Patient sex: M
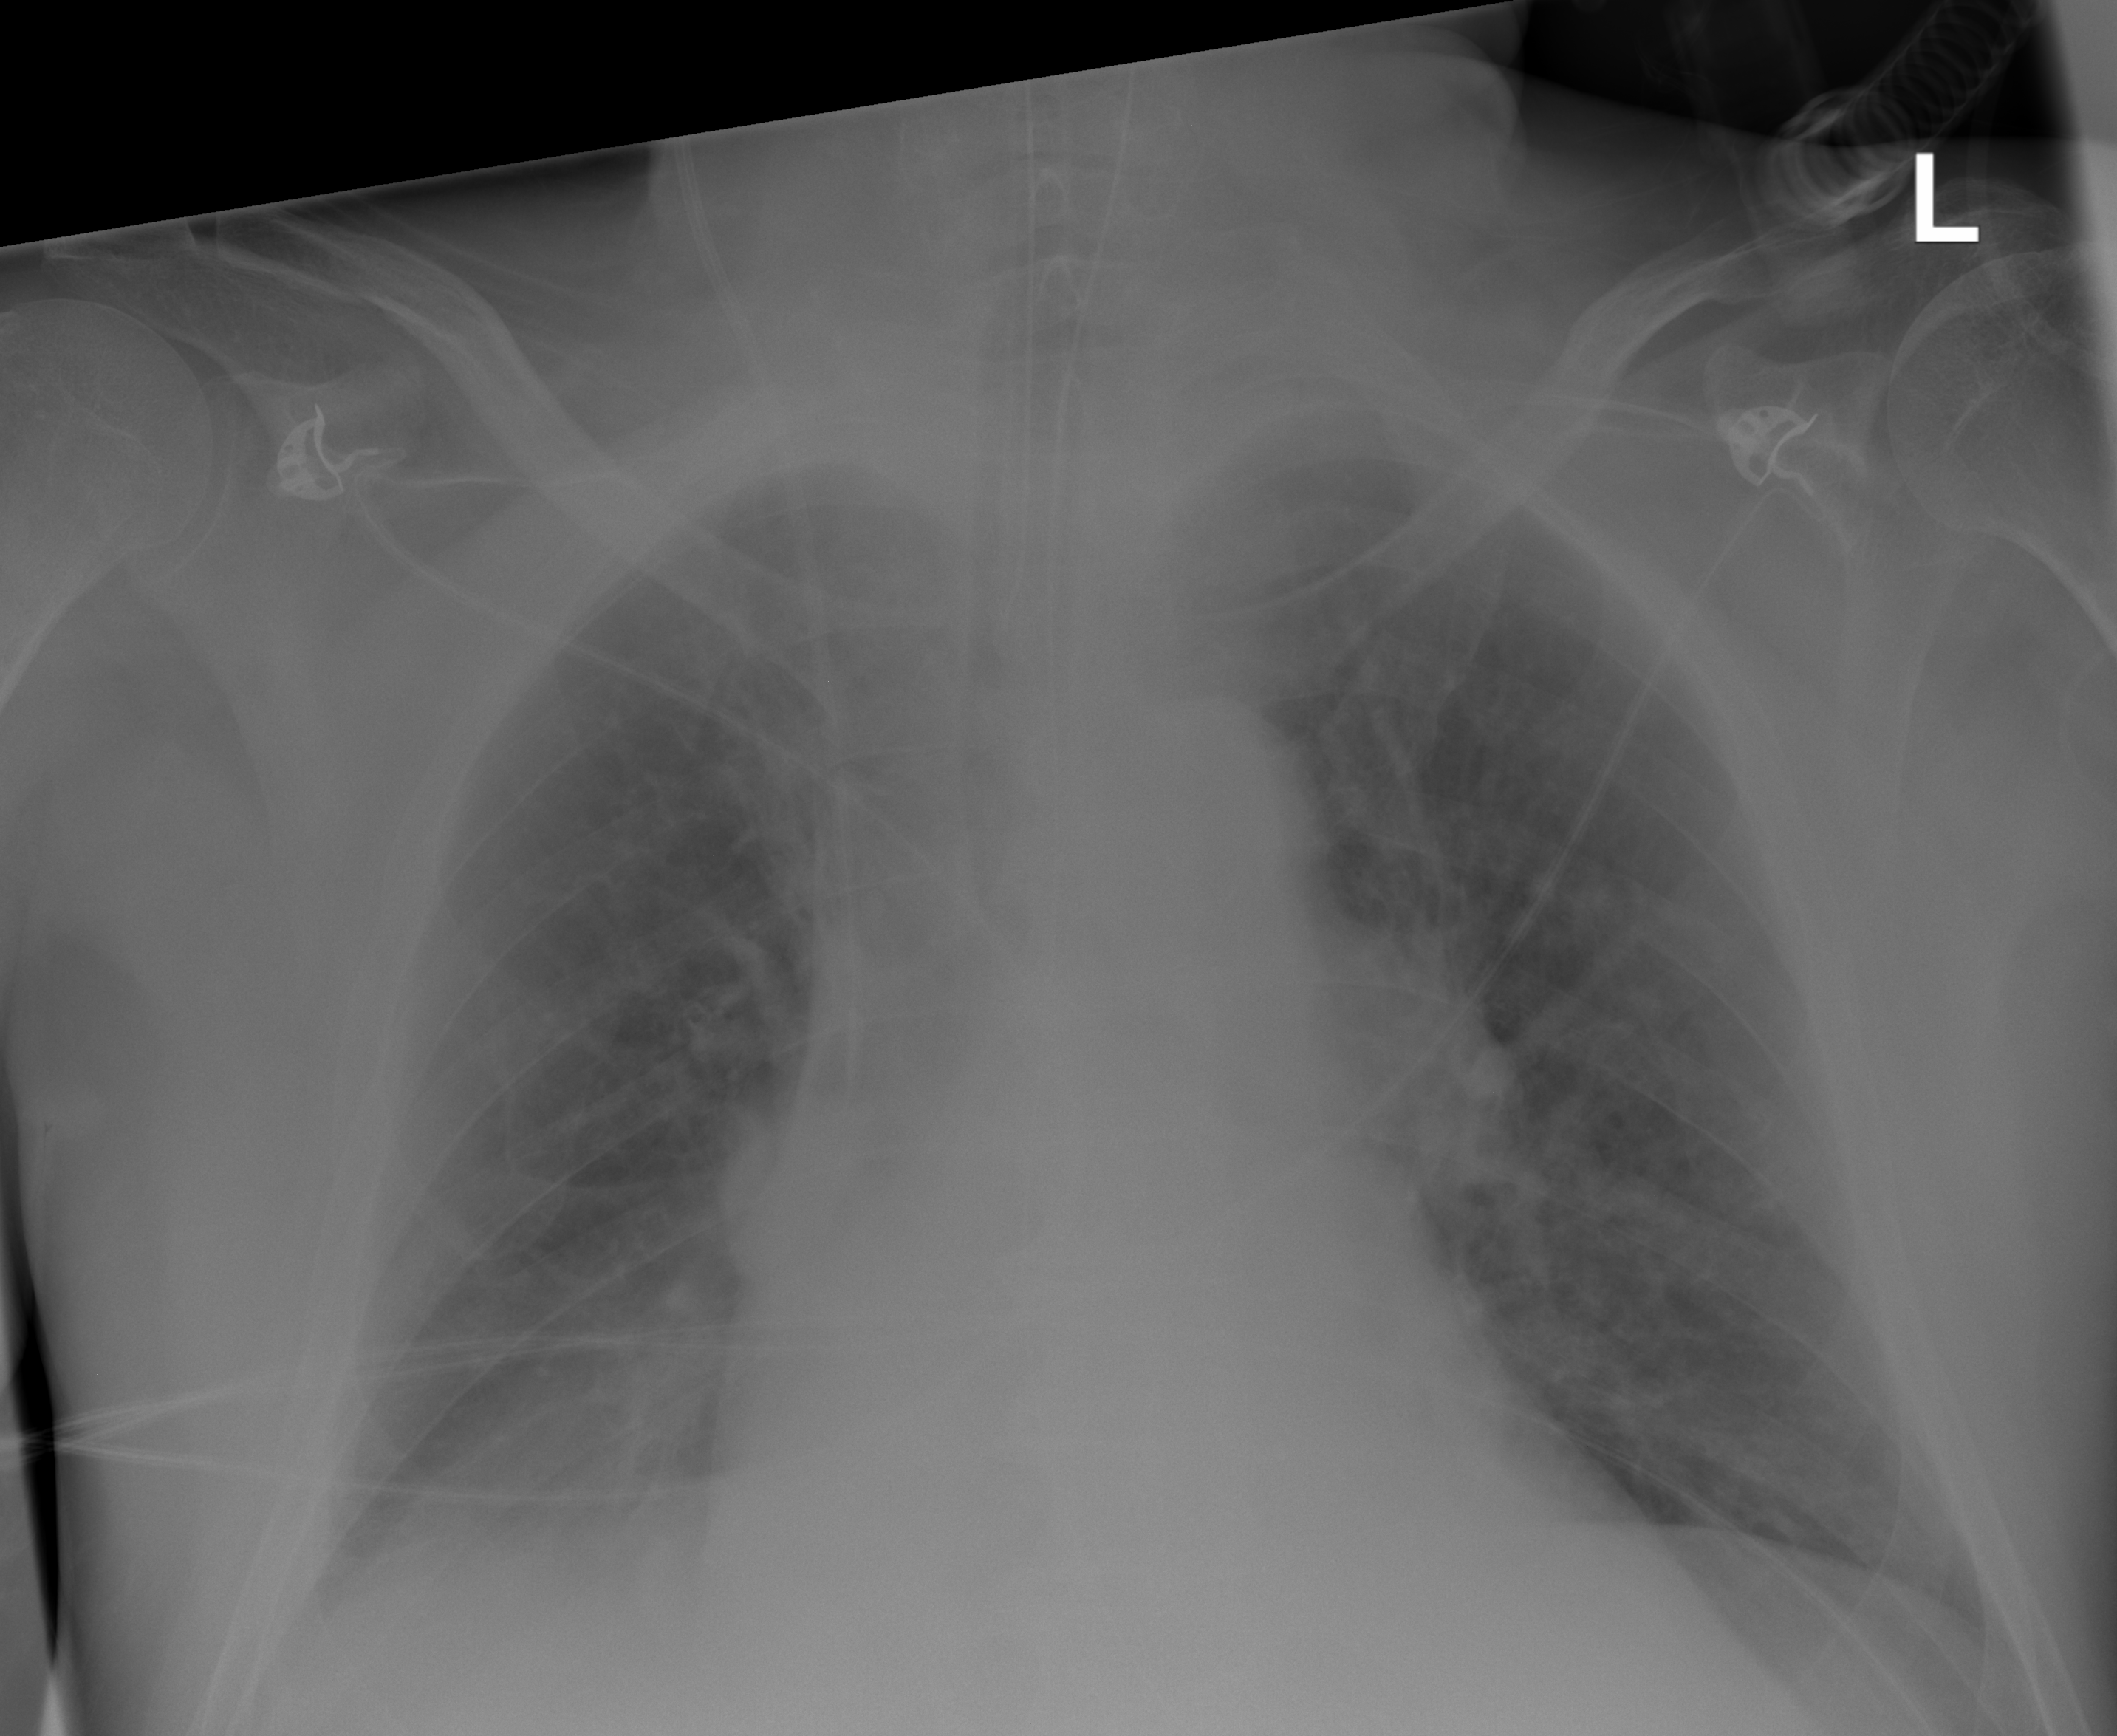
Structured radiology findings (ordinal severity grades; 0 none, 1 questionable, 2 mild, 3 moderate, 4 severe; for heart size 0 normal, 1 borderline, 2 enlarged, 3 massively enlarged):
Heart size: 0
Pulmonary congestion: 2
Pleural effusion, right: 2
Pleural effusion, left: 0
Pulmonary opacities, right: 0
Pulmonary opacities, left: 0
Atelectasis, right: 2
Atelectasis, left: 2